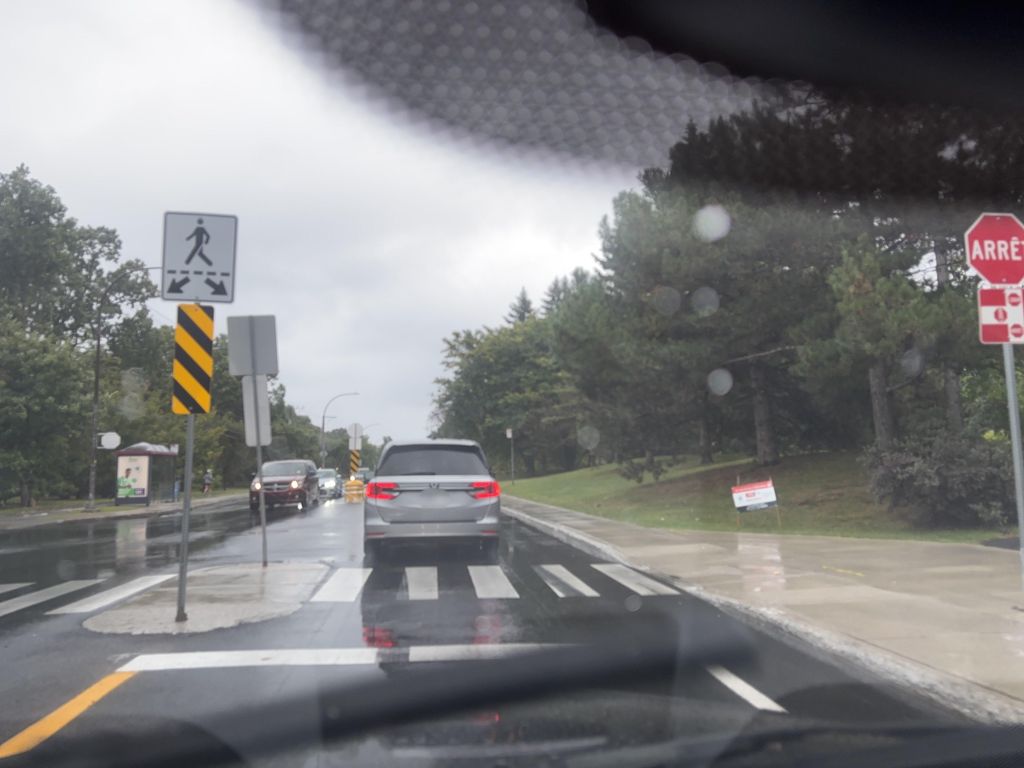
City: montreal